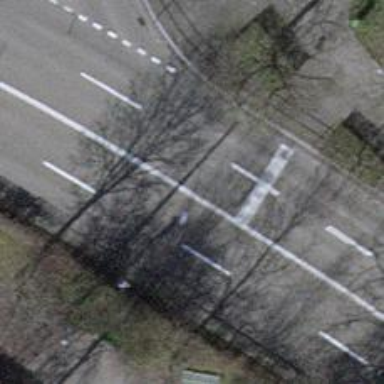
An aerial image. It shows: Road with traffic signals.